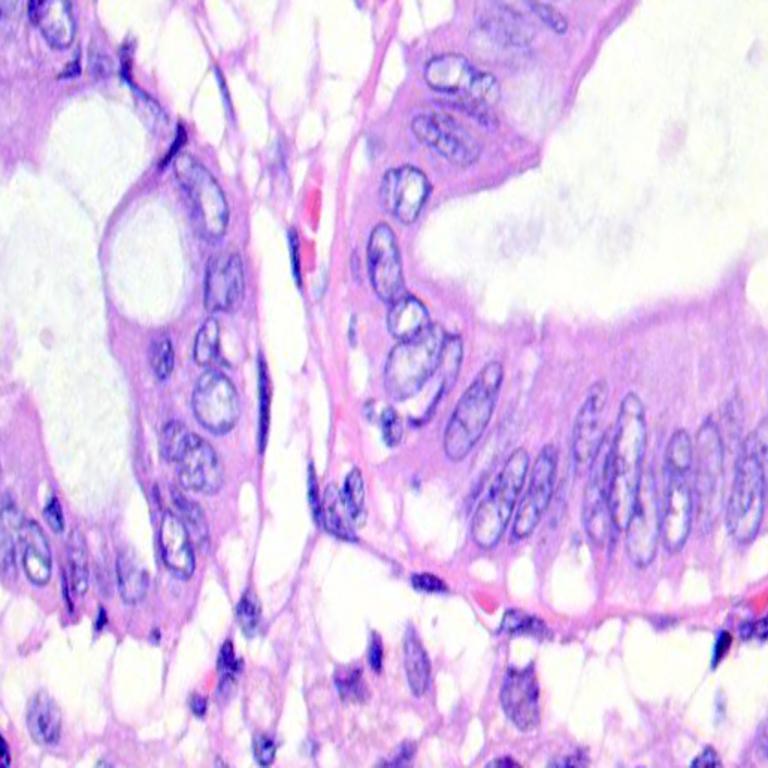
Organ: colon
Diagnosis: benign